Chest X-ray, PA view. Patient: 60 years old, sex M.
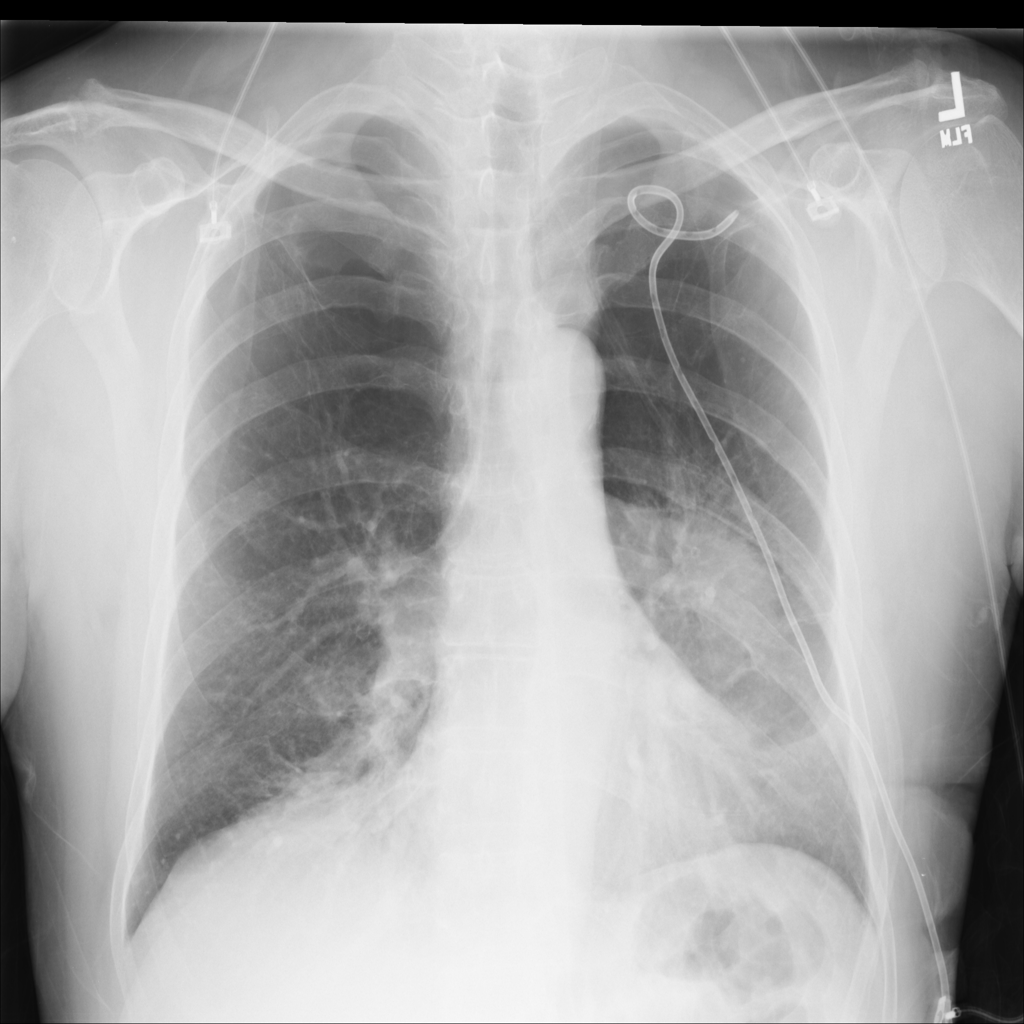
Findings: Pneumothorax